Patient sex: F
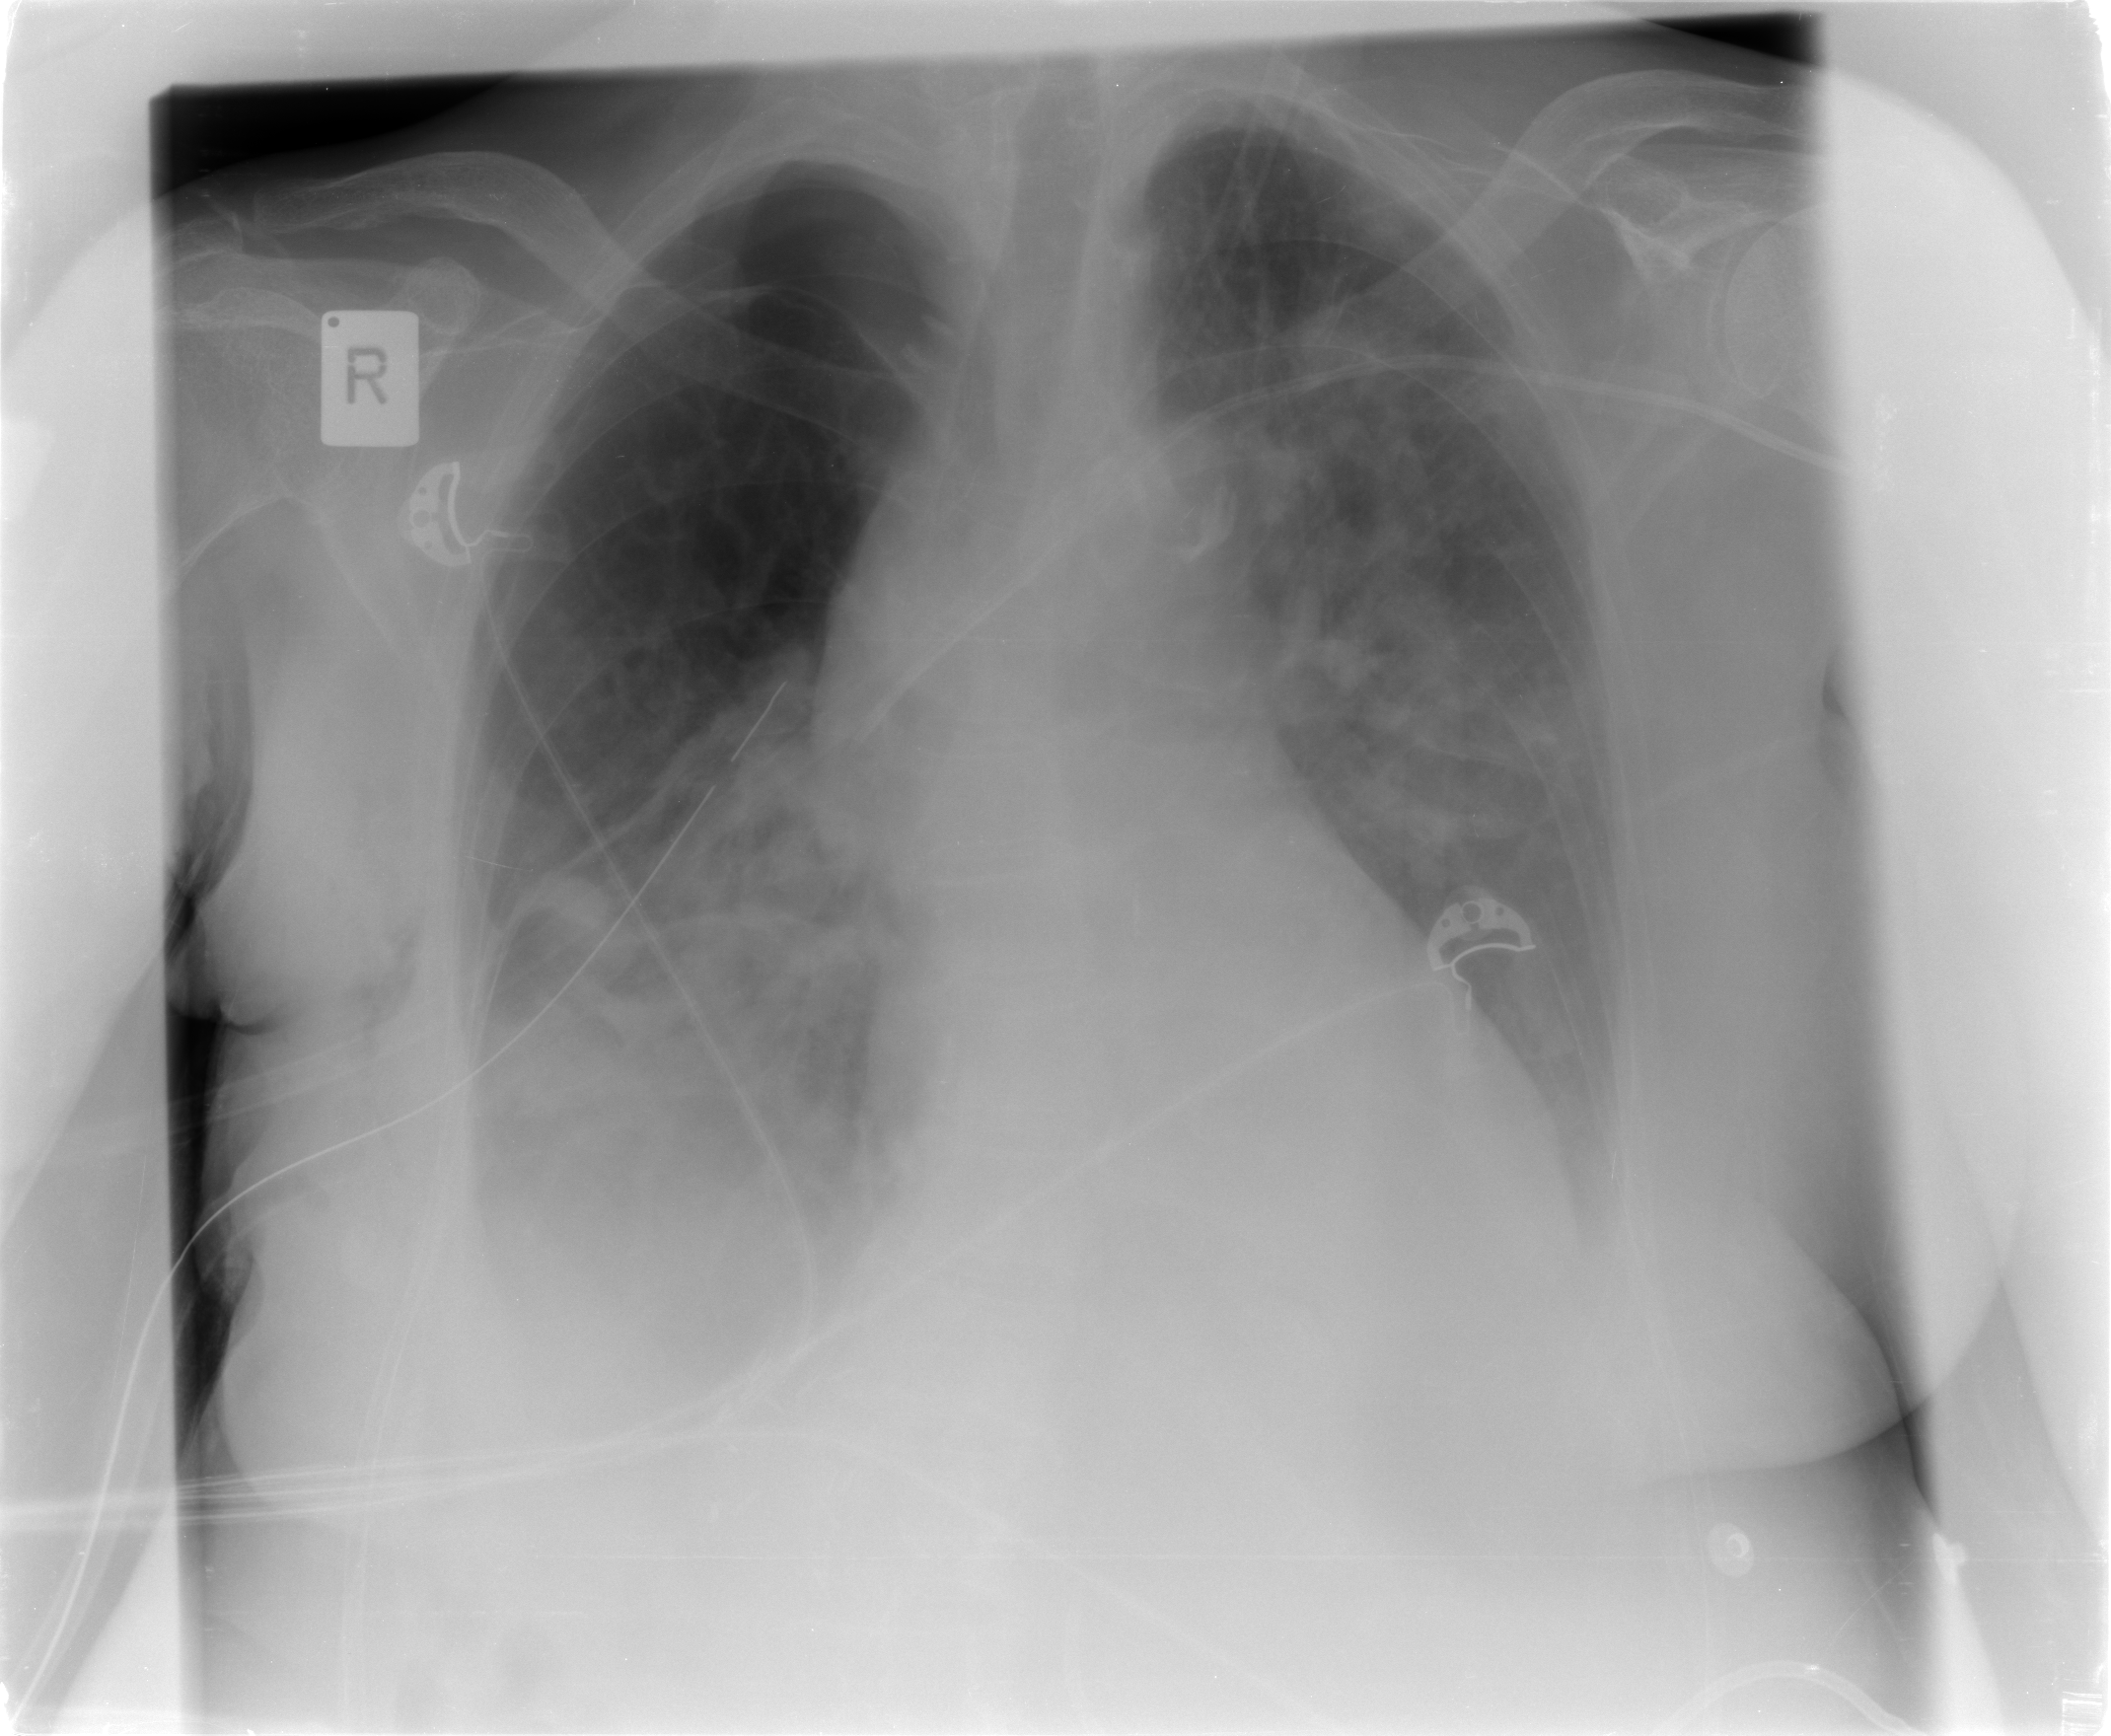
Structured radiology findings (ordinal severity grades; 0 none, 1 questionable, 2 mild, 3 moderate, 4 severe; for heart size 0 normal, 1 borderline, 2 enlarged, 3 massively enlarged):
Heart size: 1
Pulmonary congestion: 2
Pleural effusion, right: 2
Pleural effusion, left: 1
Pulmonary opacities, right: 2
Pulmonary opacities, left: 2
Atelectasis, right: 3
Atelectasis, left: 2